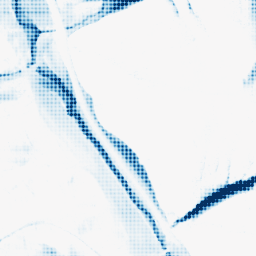
Category: morphological
Decomposition family: morphological_rect
Decomposition parameters: operation: closing
width: 50
height: 20
Upsampling method: sinc_blackman
Upsampling parameters: scale: 4
kernel_size: 4
Upsampling scale: 4